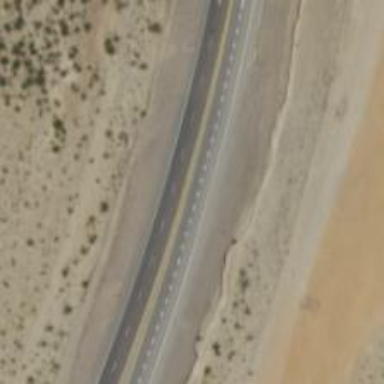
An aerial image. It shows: Expressway with asphalt surface classified as trunk highway.